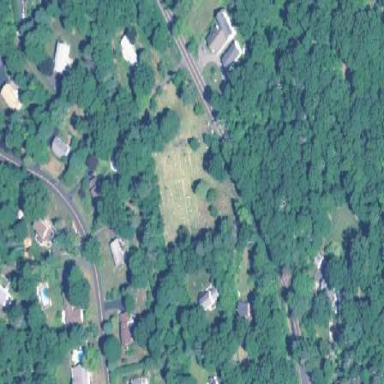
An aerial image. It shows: Cemetery area categorized as cemetery.